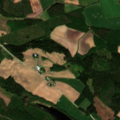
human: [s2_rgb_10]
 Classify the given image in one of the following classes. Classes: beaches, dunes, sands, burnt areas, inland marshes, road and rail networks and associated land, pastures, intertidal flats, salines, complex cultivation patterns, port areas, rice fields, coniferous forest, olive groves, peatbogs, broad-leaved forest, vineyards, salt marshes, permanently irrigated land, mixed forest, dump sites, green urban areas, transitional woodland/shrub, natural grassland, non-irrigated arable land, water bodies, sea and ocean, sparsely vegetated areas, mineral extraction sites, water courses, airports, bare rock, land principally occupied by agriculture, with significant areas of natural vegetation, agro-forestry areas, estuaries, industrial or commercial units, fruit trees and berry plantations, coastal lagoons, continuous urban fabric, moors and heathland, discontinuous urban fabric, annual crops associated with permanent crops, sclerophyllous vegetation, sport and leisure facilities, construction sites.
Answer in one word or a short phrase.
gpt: non-irrigated arable land, land principally occupied by agriculture, with significant areas of natural vegetation, coniferous forest, mixed forest, transitional woodland/shrub